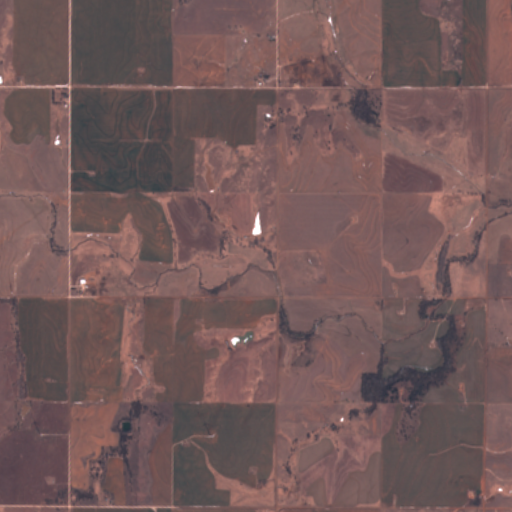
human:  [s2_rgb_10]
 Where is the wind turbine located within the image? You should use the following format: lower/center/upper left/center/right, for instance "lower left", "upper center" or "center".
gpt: The wind turbine is located in the lower left of the image.
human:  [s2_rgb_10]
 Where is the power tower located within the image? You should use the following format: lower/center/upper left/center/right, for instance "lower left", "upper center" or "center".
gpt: There is no power tower in the image.